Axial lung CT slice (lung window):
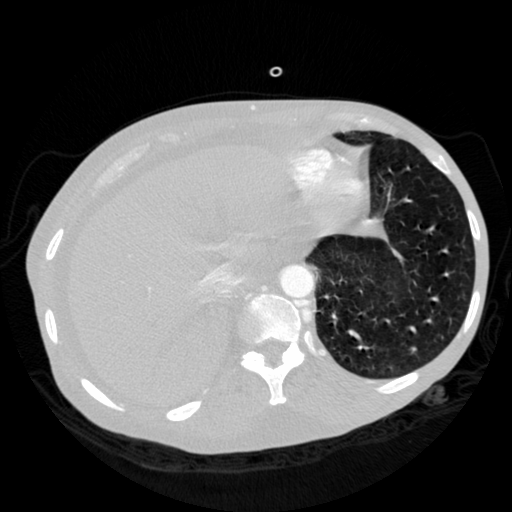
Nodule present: no